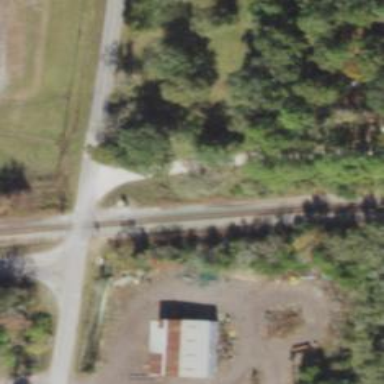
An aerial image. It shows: Abandoned railway spur used for lumber freight service.